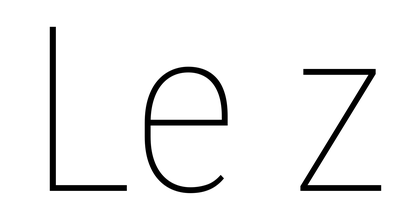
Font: Roboto_Condensed_Thin